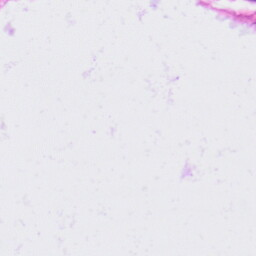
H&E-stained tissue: Colon